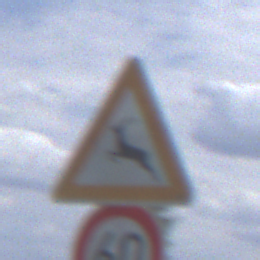
Verkehrszeichen: WildwechselRechts
Zusatzzeichen unten: Geschwindigkeit60
Umgebung: Outdoor, Nature
Tageszeit: Midday
Wetter: PartlyCloudy
Licht: Natural
Jahreszeit: NotSpecified
Kontrast: HighContrast